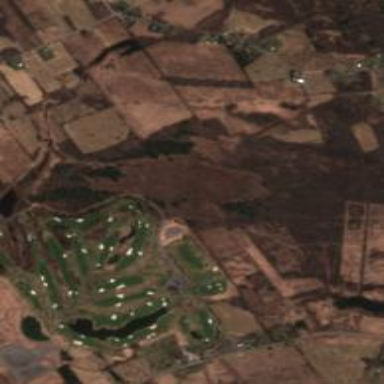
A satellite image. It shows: Area with grass used as rough in golf course.